Question: I have a script in Excel that sometimes can run for too long.
I need a simple method for the users to interrupt.
Right now the solution is to press the [esc] key than the [end] button.
I was wondering if it is possible, to get rid of this pop up window

Something like: if [esc] is pressed than a simple 'End' (stop all scripts) would do the trick
EDIT3: So finally I found out what the problem was. There was a for loop after the do while, so the for did not stop. To solve this, I inserted a simple if - end function, inside the for loop.
I also accept mrbungle's solution because in his link I found a solution to stop the script without error message by pressing [esc]. Thank you for Your answer.
The working code.
'''
Option Explicit
Dim StopCode As Boolean 'Global bool
Sub mysub_Click()
Dim c As Range
Dim p As String
Dim lastonline As Object
Dim x: Dim y
Dim actives As String
Dim timeoutc As Variant
actives = ActiveSheet.Name
timeoutc = 0
StopCode = False
Application.EnableCancelKey = xlErrorHandler
On Error GoTo ErrH:
DoEvents
For Each c In Sheets(actives).UsedRange.Cells
If StopCode = True Then
Exit For
End If
{The code} 'I have deleted it so it is less confusing now
next c
ErrH:
If Err.Number = 18 Then
Debug.Print "break key hit"
Else
Debug.Print "other error: "; Err.Number, Err.Description
End If
End Sub
'''
The userform
'''
Option Explicit
Dim StopCode As Boolean 'Global bool
Private Sub CommandButton1_Click() 'close button
PTimeout.Hide
End Sub
Private Sub CommandButton2_Click() 'stop script button (does not work)
StopCode = True
PTimeout.Hide
End Sub
'''
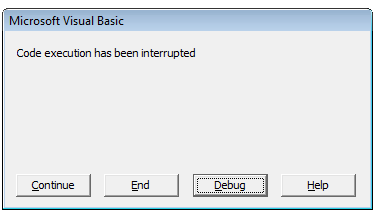
Answer: Chip Pearson has a great solution <URL> that I believe solves your problem. I'll explain it in a nutshell in case the link is ever broken. This would go in your code and on the sheet in question you would create a command button and assign another sub that would set 'StopCode' to 'True'. When user clicks the button, 'StopCode' would be set to 'True', code stops running.
'''
StopCode = False
Do Until StopCode = True
DoEvents
' your code here. next line is just an example
'''